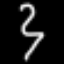
Label: squiggle